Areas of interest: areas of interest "Car Dealership"
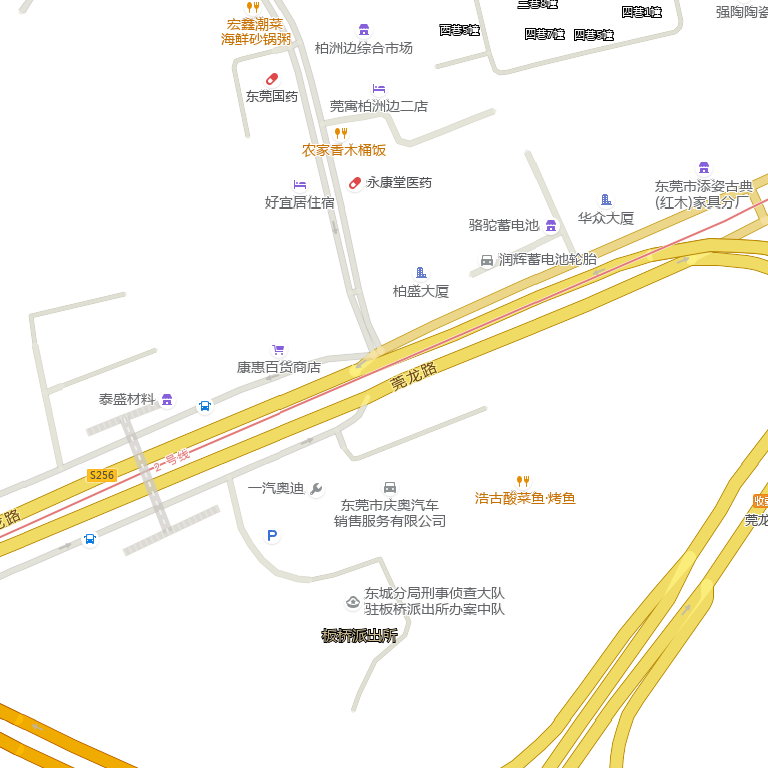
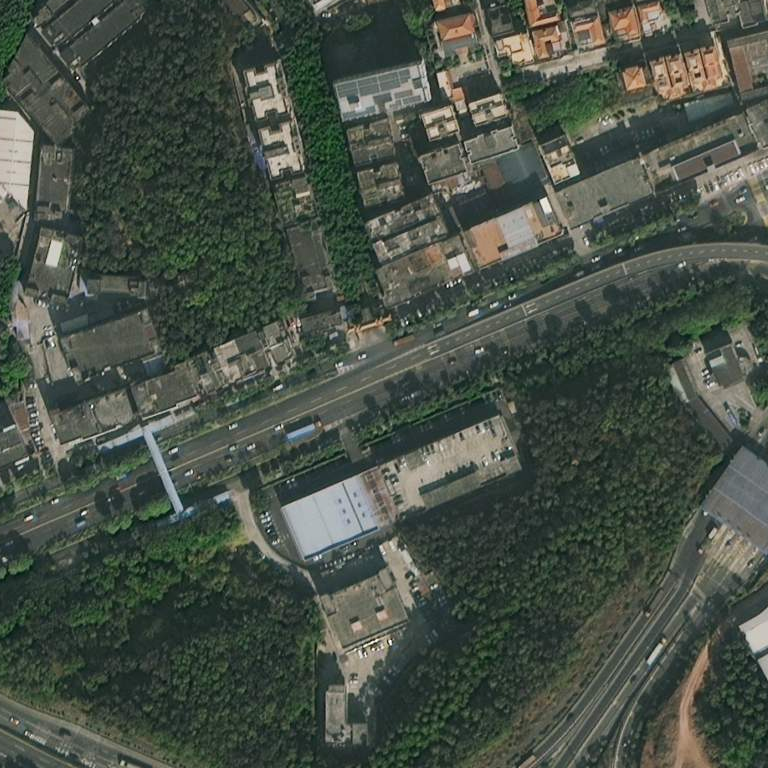